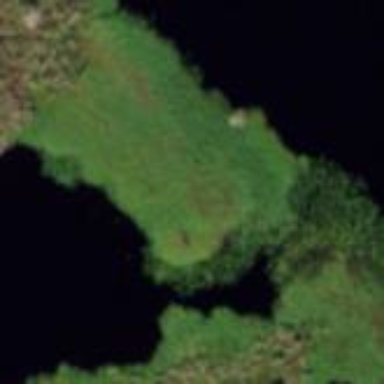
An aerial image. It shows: Marshy wetland area.